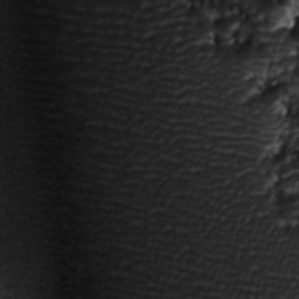
Label: frost